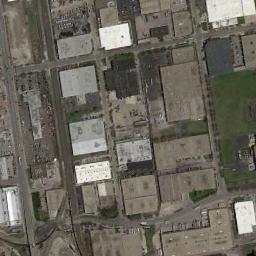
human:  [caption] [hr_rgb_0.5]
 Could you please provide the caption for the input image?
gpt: The industrial area has a lawn and lots of neatly arranged workshops and some roads go through the industrial area .

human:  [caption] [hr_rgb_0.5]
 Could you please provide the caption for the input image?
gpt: In an industrial area, There are neatly planned factories and roads, Green belts, And parking lots .

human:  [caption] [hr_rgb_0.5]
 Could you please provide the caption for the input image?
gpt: Many houses of different shapes are in the industrial area .

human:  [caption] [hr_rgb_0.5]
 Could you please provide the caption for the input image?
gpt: The houses in the industrial area are all blue .

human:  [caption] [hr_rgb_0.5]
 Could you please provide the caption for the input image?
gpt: There are some brown buildings and white buildings on the industrial area .